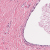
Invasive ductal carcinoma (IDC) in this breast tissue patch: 0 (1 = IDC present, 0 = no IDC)